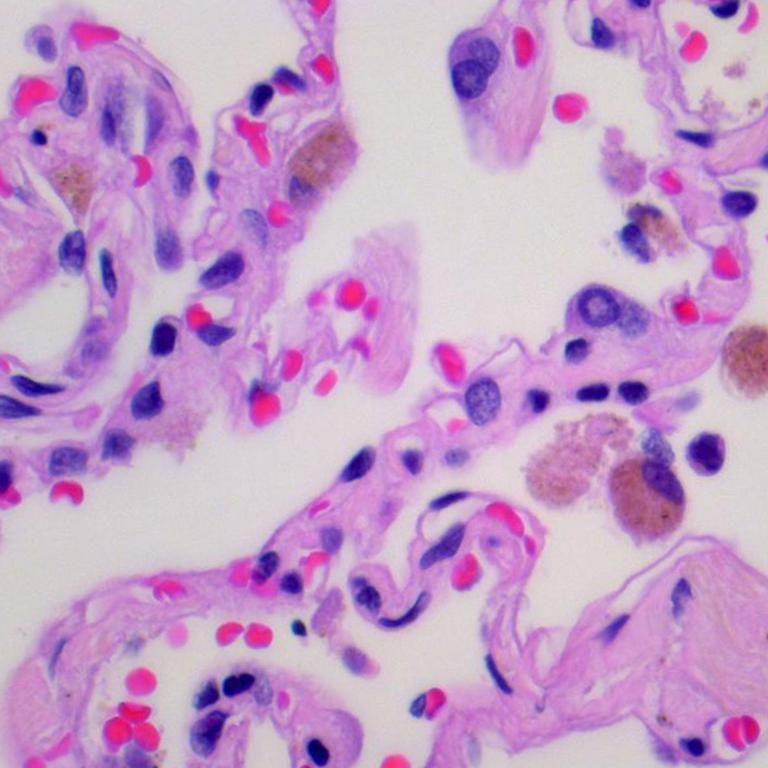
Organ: lung
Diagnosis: benign